Field crop: maize
Growth stage: 1
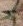
Species: atriplex